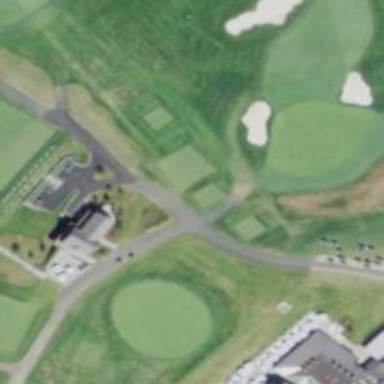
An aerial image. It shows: Path for both roads and golfers.